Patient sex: F
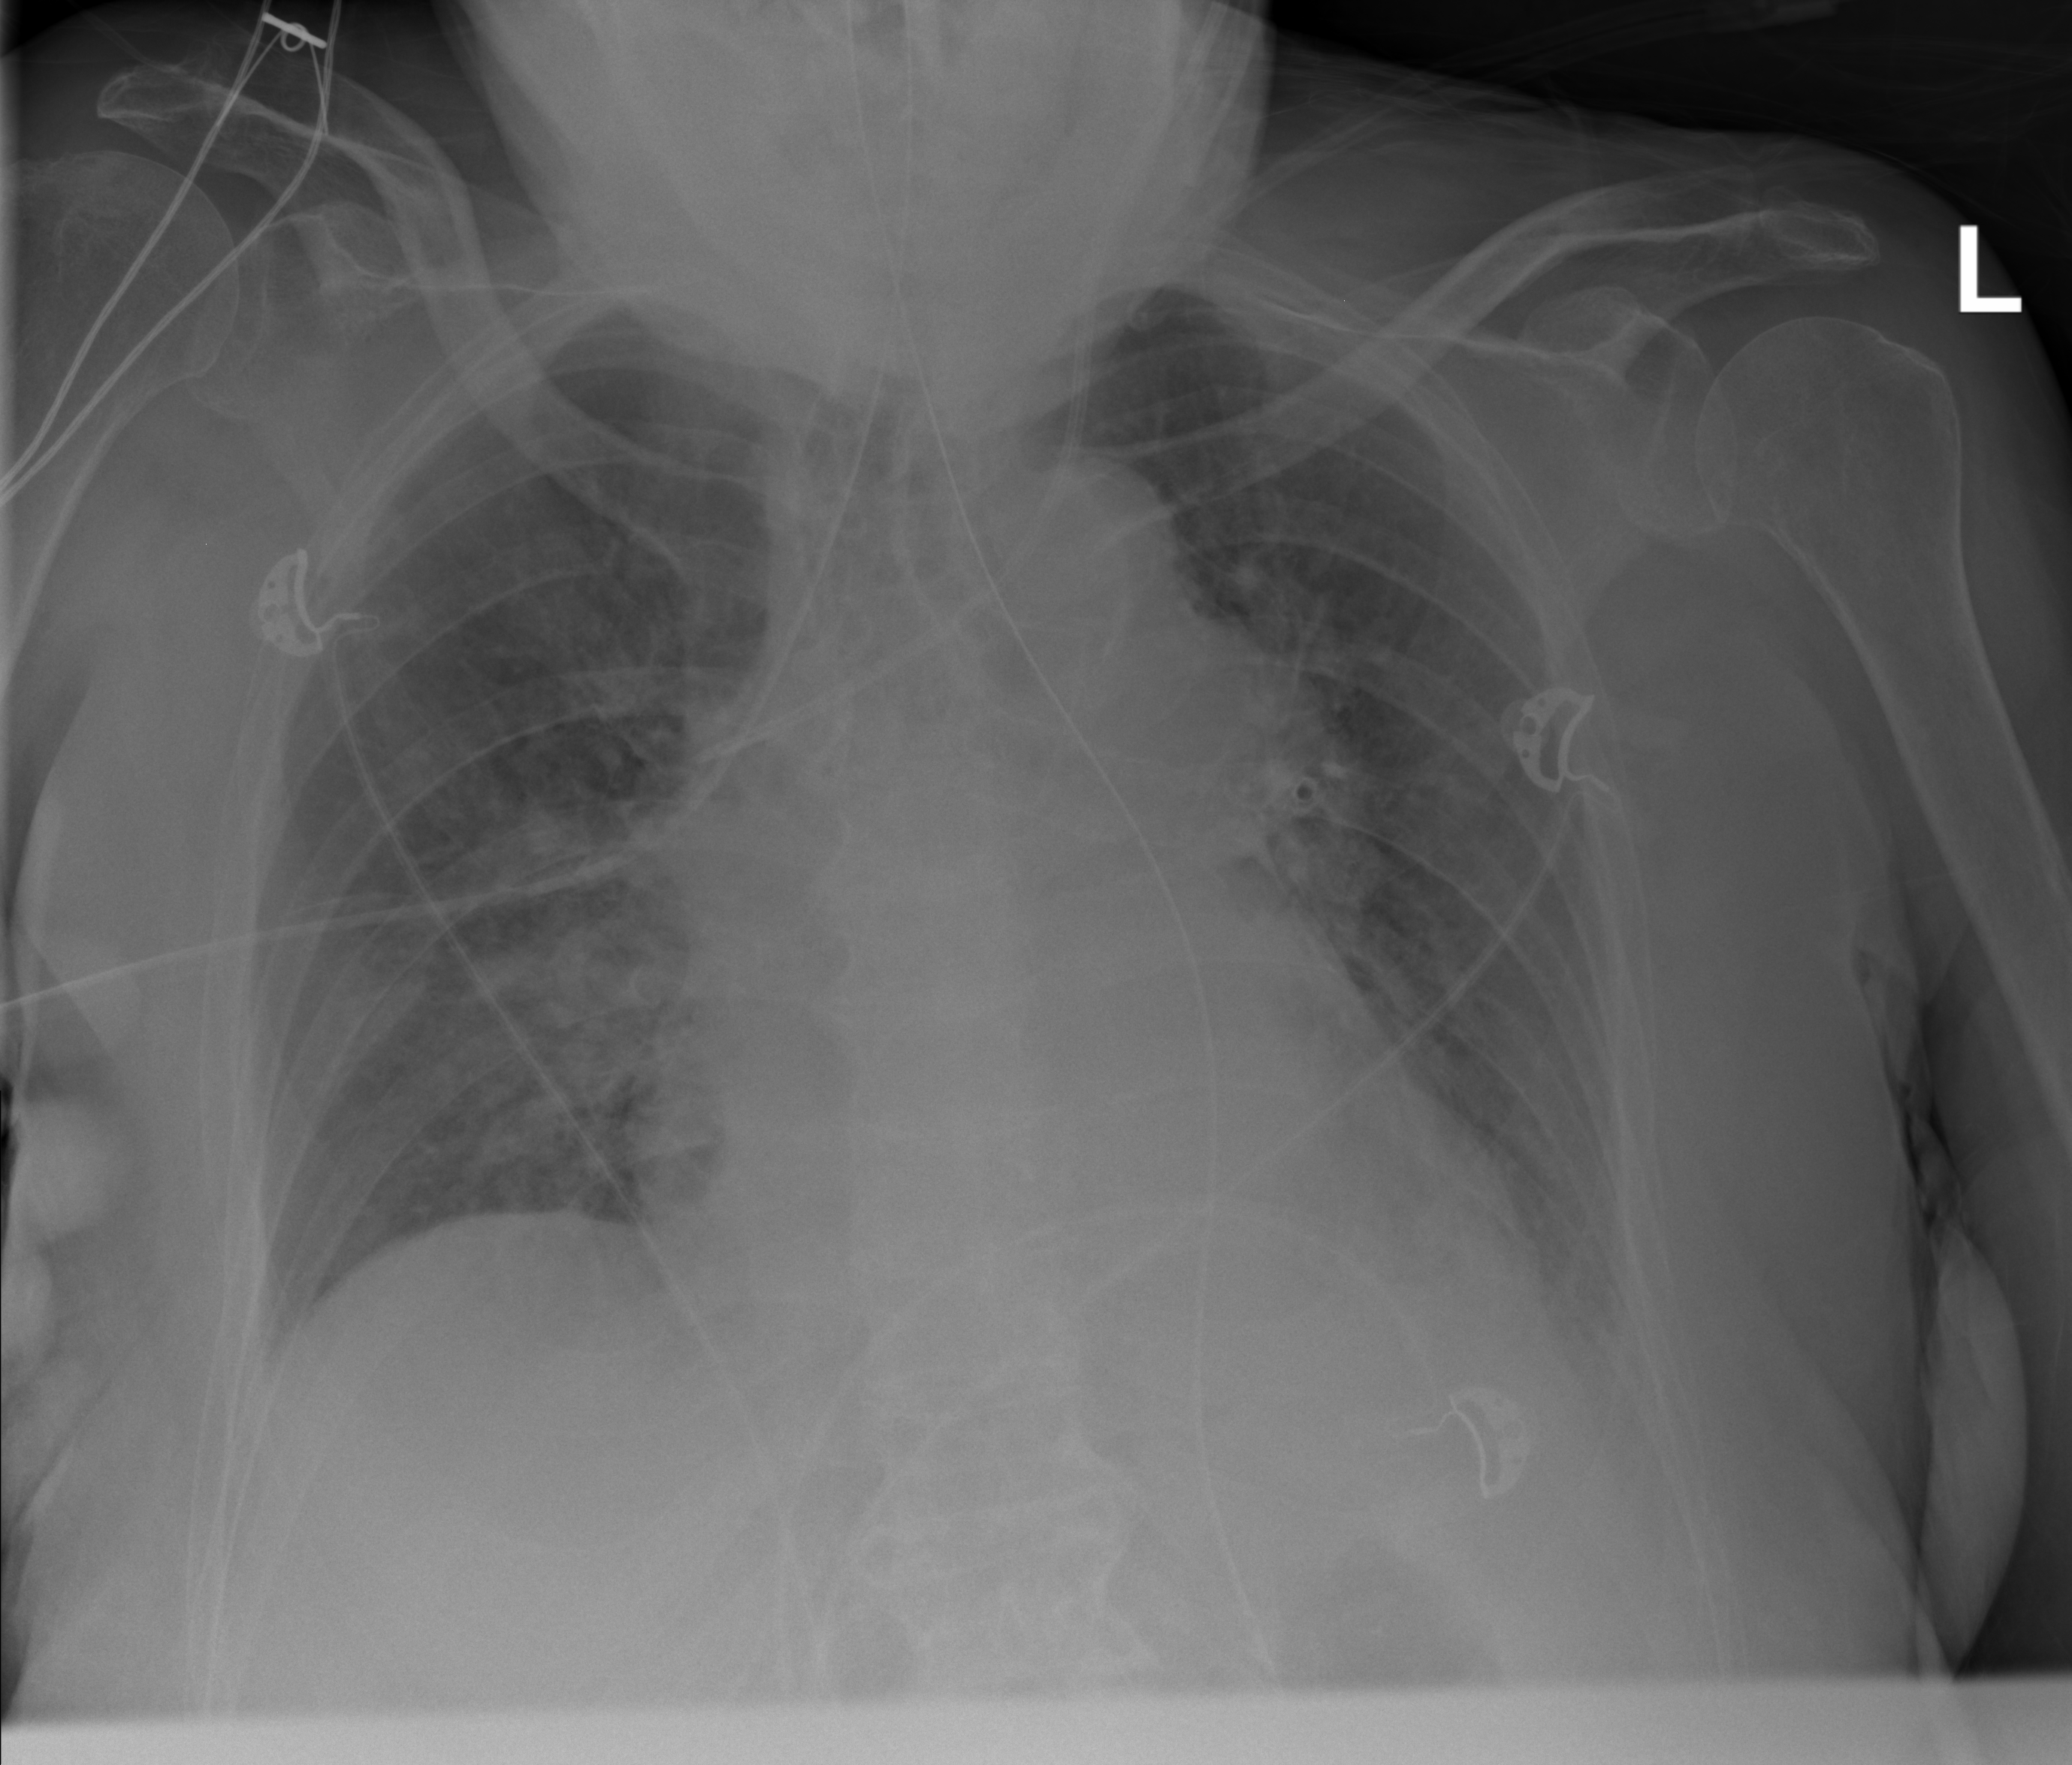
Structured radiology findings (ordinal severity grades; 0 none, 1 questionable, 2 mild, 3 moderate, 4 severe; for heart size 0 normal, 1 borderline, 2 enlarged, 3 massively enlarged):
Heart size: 2
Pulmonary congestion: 1
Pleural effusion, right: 0
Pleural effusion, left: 2
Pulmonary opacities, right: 2
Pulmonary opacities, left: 2
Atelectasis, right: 2
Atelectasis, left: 2